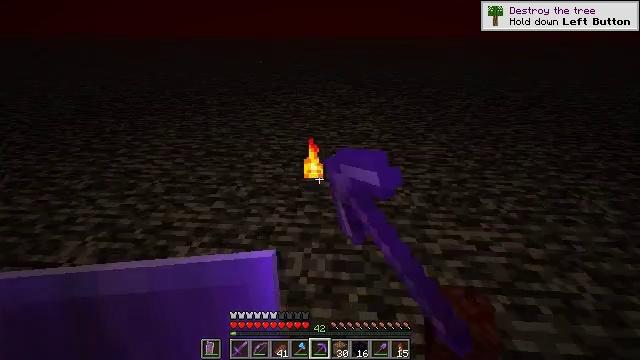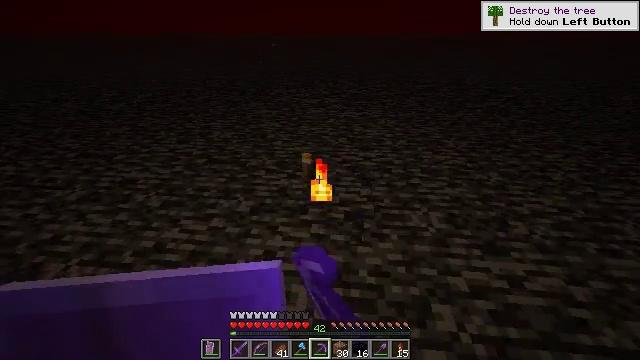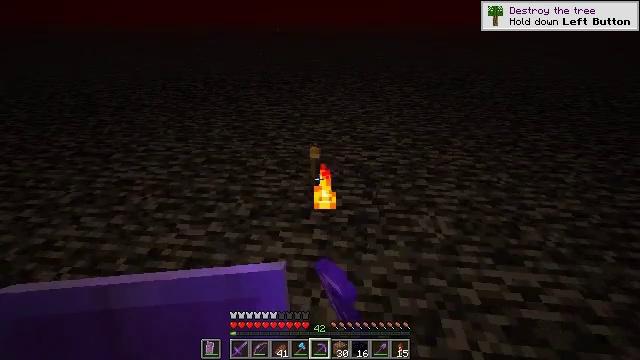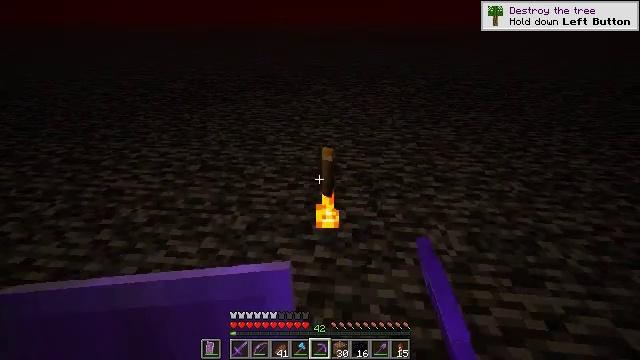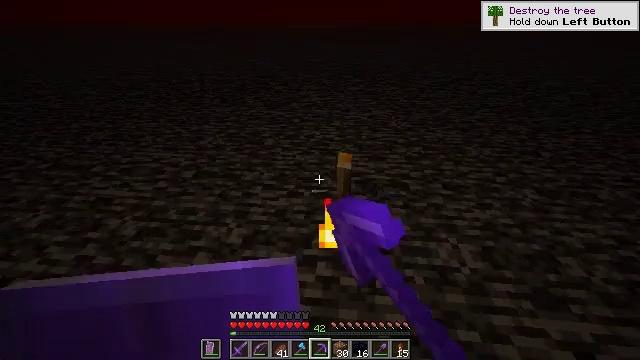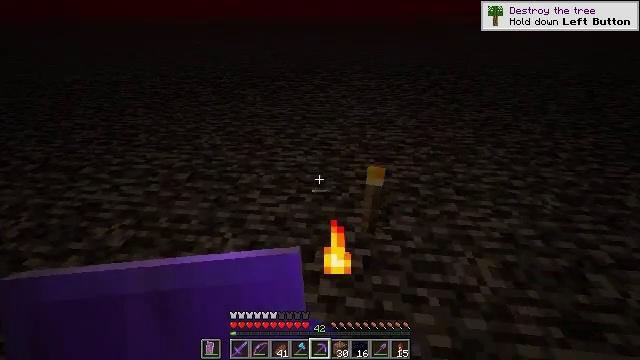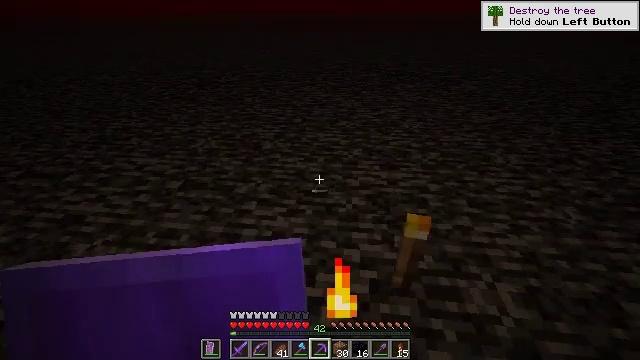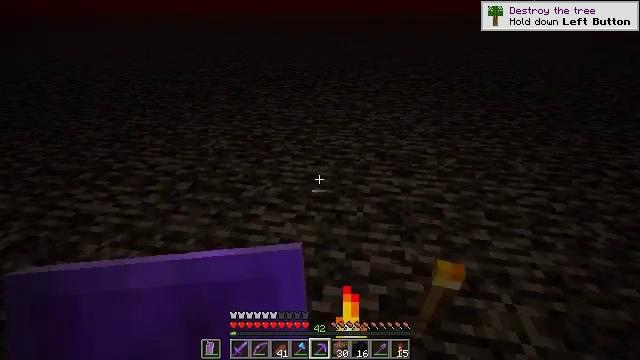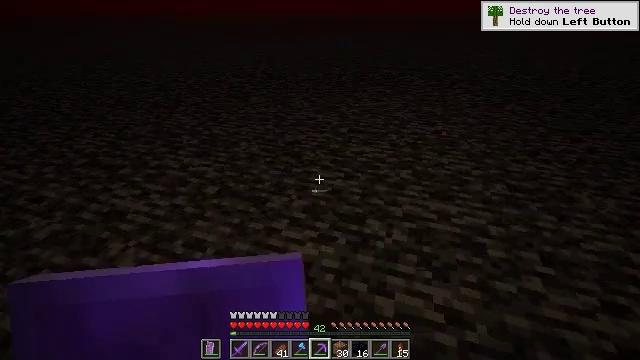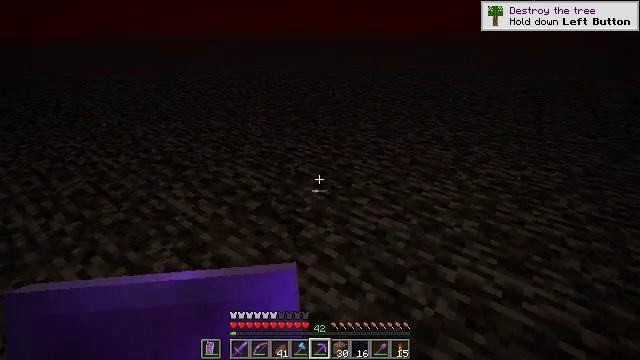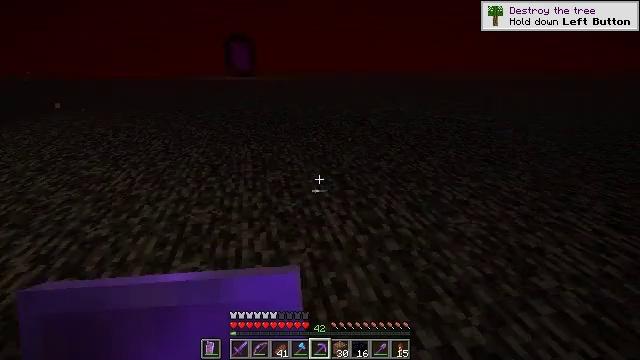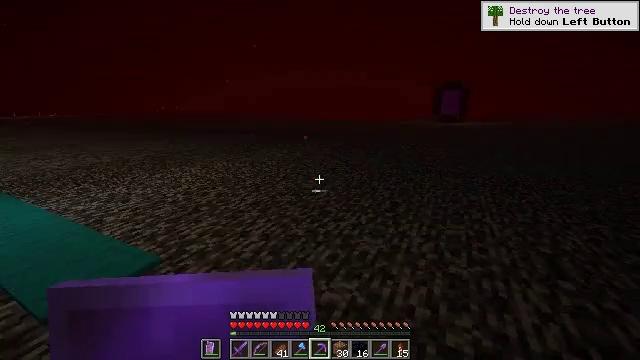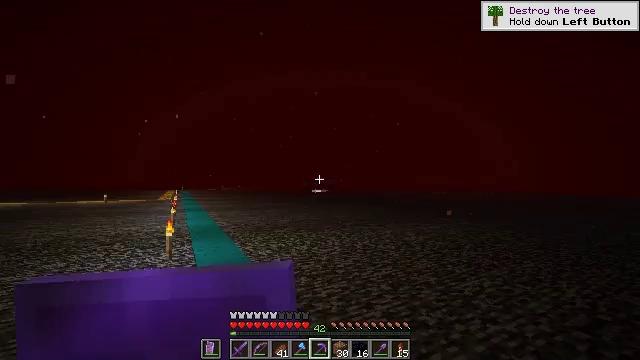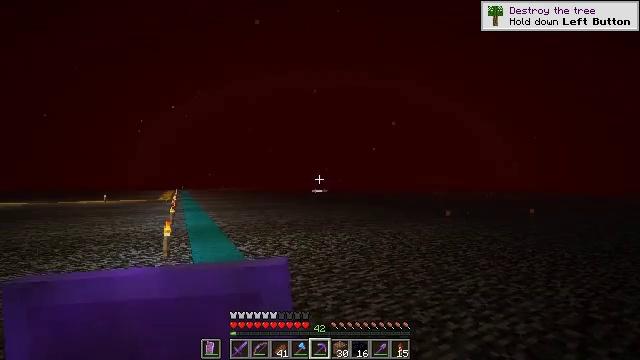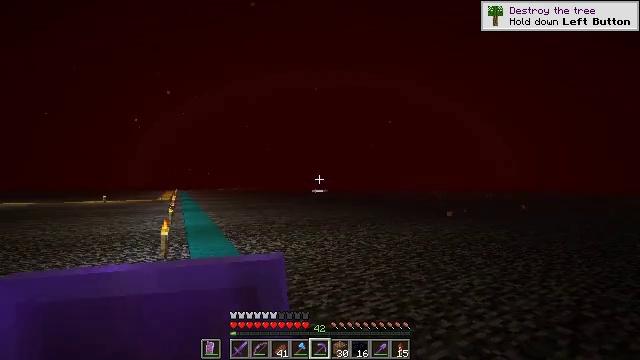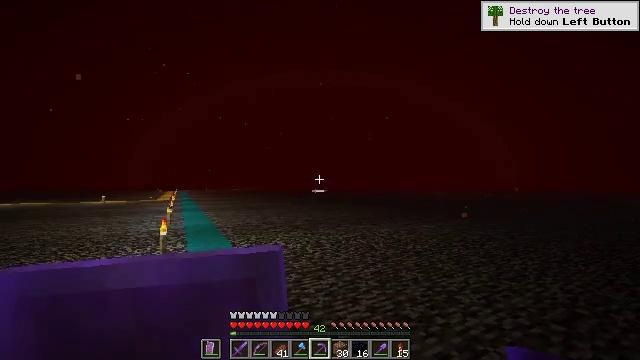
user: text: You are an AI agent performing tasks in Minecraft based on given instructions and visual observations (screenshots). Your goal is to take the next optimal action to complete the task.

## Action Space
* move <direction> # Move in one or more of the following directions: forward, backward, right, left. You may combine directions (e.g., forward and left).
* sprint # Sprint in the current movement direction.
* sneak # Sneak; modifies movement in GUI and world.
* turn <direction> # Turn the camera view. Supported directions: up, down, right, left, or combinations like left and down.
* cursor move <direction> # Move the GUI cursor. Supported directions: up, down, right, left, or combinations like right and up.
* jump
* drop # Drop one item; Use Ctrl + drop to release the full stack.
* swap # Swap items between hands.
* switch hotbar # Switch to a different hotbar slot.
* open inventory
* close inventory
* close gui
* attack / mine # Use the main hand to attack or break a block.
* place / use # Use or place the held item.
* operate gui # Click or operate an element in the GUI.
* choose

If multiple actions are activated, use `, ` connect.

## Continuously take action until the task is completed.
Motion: motion action
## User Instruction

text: mine block cyan carpet
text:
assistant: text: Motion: move forward, turn left, attack / mine
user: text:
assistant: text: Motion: move forward, turn down, attack / mine
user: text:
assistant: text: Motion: move forward, attack / mine
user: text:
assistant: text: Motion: move forward
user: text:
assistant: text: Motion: move forward, turn down
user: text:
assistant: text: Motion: move forward
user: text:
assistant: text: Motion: move forward, turn left
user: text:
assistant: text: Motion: move forward and move right, turn left
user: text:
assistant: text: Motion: move forward and move right, turn left and up
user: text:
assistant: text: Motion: move forward and move right, turn left and up
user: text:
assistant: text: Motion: move right, turn left and up
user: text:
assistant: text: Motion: move right, turn left and up
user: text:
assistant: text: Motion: no_op
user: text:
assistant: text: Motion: no_op
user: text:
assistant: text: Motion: no_op
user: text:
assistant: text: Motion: no_op
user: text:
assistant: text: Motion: no_op
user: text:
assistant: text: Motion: no_op
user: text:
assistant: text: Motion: turn left
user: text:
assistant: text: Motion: turn left
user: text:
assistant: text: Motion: turn left
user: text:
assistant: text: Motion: turn left and down
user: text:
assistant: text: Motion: turn left and down
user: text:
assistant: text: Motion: turn left and down
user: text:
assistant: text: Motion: no_op
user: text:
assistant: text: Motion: no_op
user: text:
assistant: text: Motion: turn down
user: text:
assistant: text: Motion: turn down
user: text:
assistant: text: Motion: no_op
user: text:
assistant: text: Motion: turn down